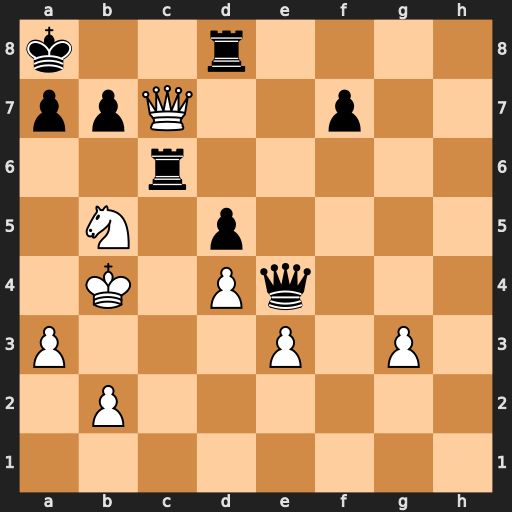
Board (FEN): k2r4/ppQ2p2/2r5/1N1p4/1K1Pq3/P3P1P1/1P6/8
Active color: w
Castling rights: -
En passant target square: -
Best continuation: Qxd8+ Rc8 Qxc8#